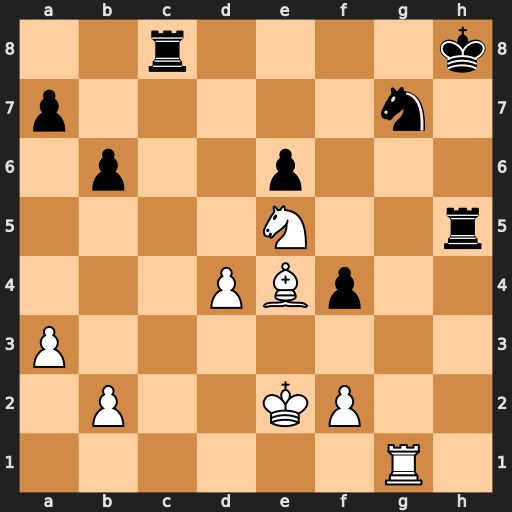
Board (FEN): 2r4k/p5n1/1p2p3/4N2r/3PBp2/P7/1P2KP2/6R1
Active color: w
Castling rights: -
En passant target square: -
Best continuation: Ng6+ Kg8 Ne7+